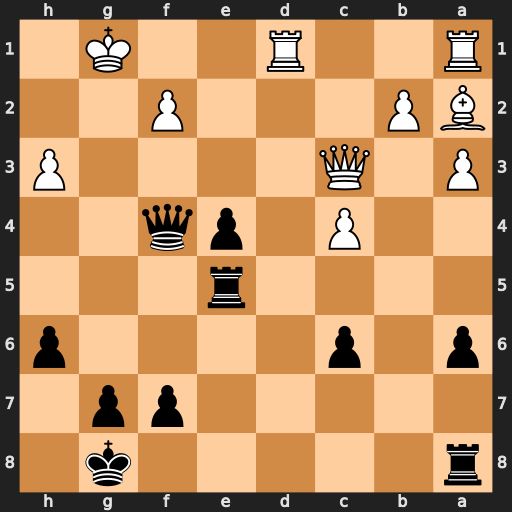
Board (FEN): r5k1/5pp1/p1p4p/4r3/2P1pq2/P1Q4P/BP3P2/R2R2K1
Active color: b
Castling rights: -
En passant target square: -
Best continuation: e3 Qxe3 Rxe3